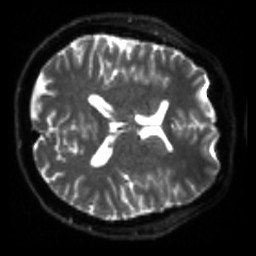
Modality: sbref
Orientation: axial
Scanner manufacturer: siemens
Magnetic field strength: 3 T
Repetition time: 4 s
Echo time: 0.0594 s